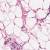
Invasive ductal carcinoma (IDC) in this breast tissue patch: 0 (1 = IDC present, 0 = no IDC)